Field crop: tomato
Growth stage: 1
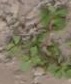
Species: portulaca